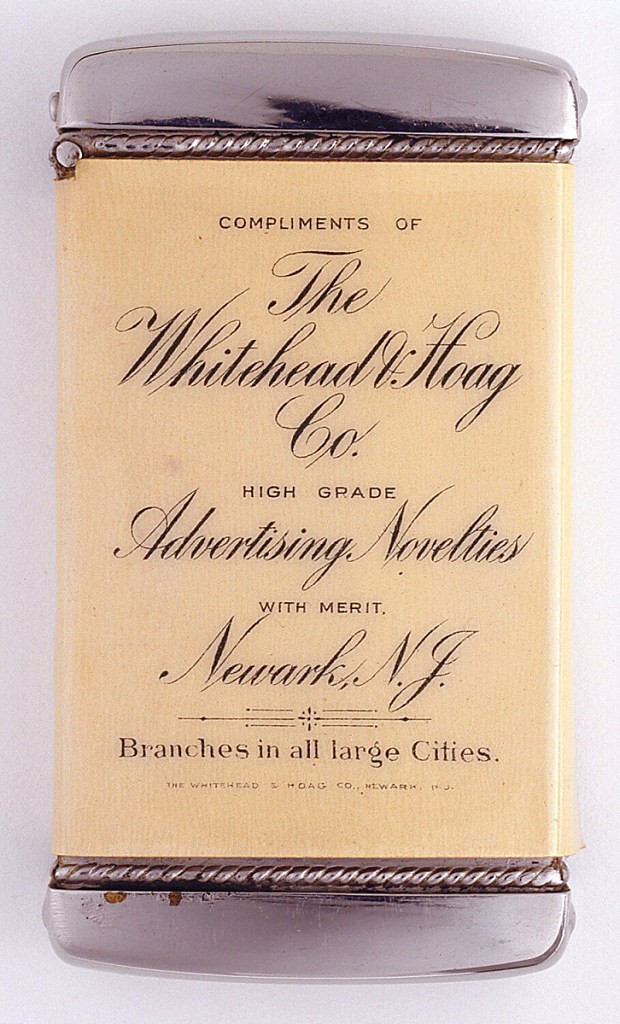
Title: "The Whitehead & Hoag Company"
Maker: Whitehead & Hoag Company
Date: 1900–10
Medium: Plated metal, printed celluloid
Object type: Matchsafe
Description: Rectangular, with rounded corners, upper and bottom edges slightly curved, featuring printed advertisement in black typeface on off-white background: "Compliments of The Whitehead & Hoag Co., High Grade Advertising Novelties with Merit. Newark, N.J., Branches in all large Cities." "Whitehead & Hoag Co.,Newark, N.J." in very fine print below. Reverse features color illustration of nude male with bird-like wings and diaphanous red fabric draped across his body; he embraces nude female with small blue, fairy-like wings. Lid hinged on side. Striker in recessed groove on bottom.